Interaction volume radius: 5 \u00c5
Interaction volume height: 10 \u00c5
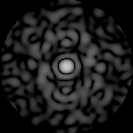
Disorder parameter: 0.8596